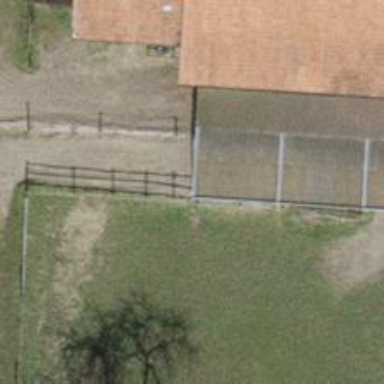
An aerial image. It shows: Gate.